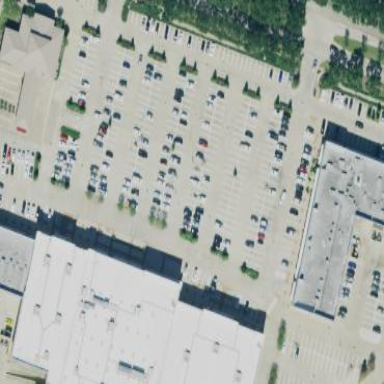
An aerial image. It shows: Retail area.